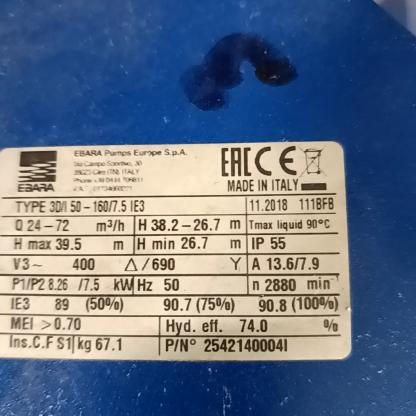
Klasa: tabliczka-znamionowa